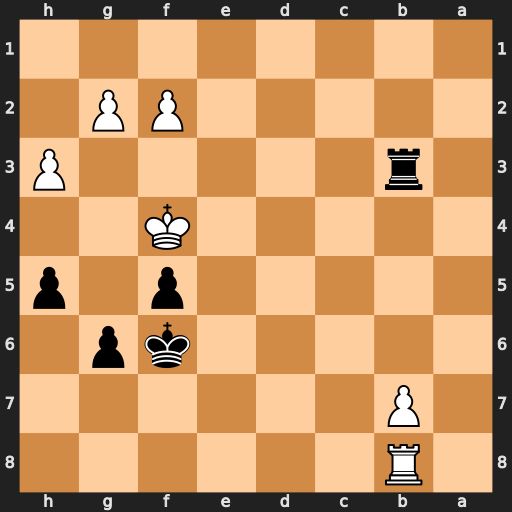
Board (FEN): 1R6/1P6/5kp1/5p1p/5K2/1r5P/5PP1/8
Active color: b
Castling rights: -
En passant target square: -
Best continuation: g5#